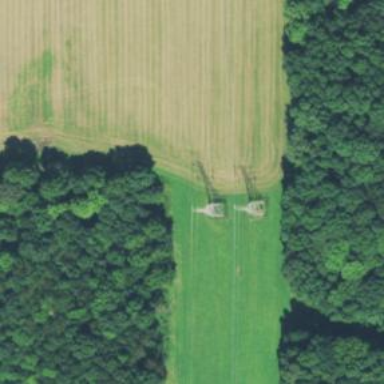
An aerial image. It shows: Lattice structure tower.